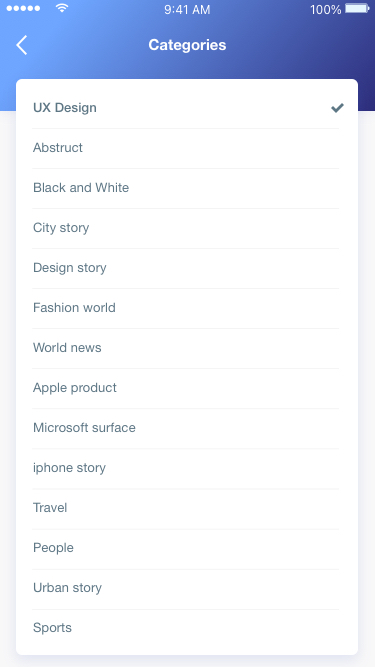
Text in this UI design:
Categories
UX Design
Abstruct
Black and White
City story
Design story
Fashion world
World news
Apple product
Microsoft surface
iphone story
Travel
People
Urban story
Sports